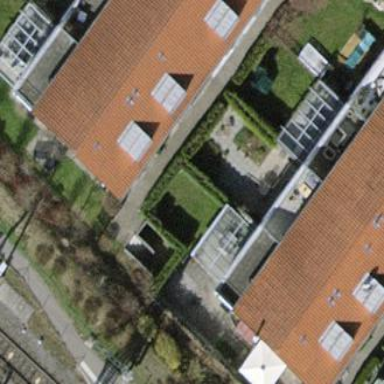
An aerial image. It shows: Terrace-style building with gabled roof.